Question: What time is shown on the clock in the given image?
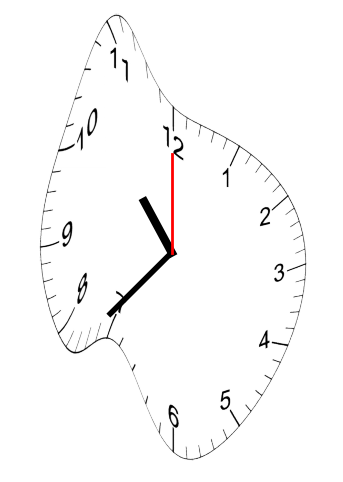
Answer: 10:37:00